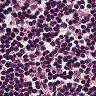
Metastatic tissue present: no